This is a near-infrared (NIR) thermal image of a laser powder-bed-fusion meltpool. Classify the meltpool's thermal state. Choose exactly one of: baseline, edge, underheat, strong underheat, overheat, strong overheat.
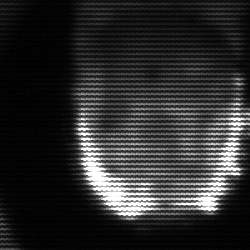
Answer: baseline